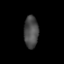
Tissue: prostate
Cell type: T cells
Senescence score: 0.7457
Nuclear area (px): 454
Mean DAPI intensity: 73.89